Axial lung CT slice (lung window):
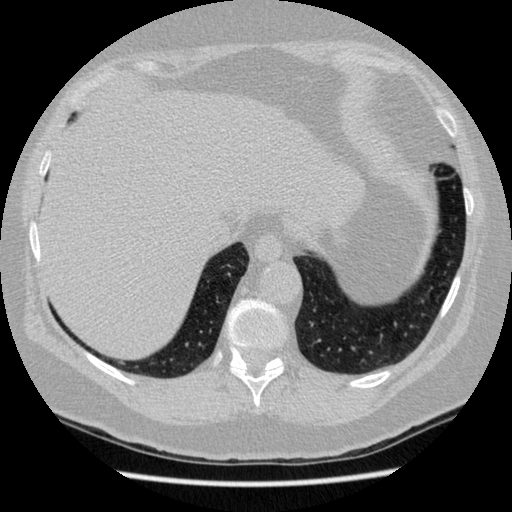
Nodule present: no